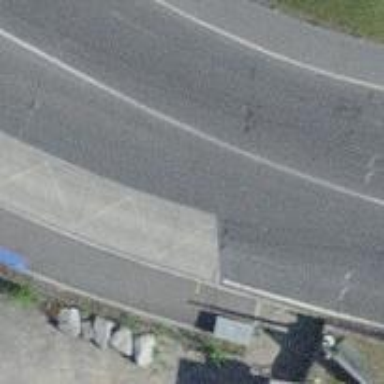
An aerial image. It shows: Trolleybus stop position for public transport.